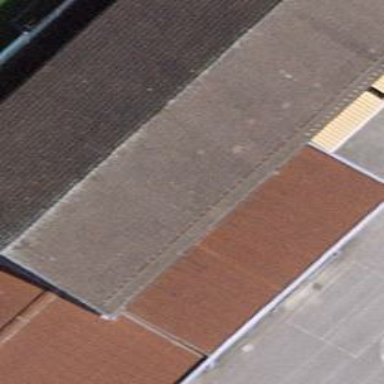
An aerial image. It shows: Building with gabled roof.